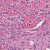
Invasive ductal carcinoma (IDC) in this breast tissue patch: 1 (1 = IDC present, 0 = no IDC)